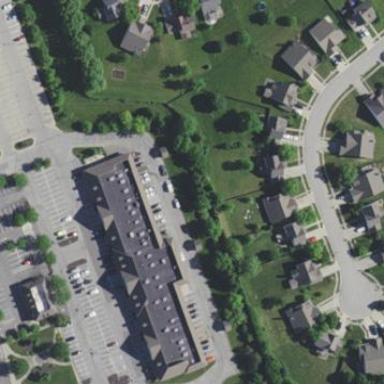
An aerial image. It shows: Retail building.